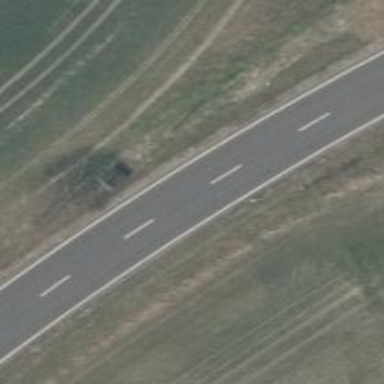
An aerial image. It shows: Asphalt road classified as primary highway.